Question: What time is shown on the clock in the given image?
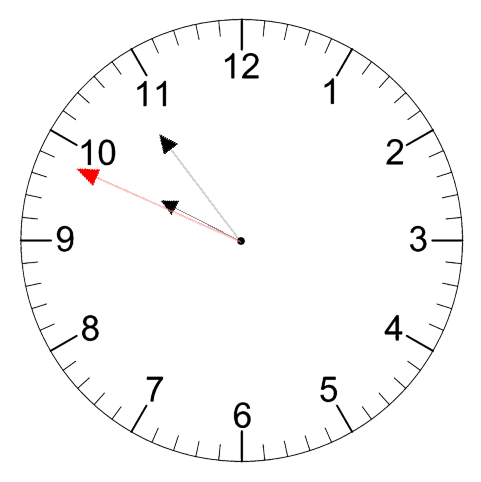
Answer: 09:53:49